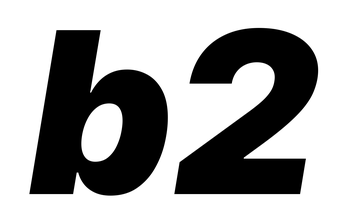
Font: Inter-Italic_Black_Italic